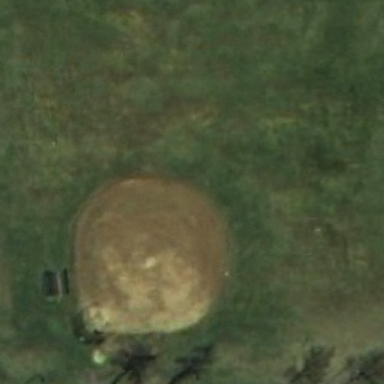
This is a old baseball diamond .